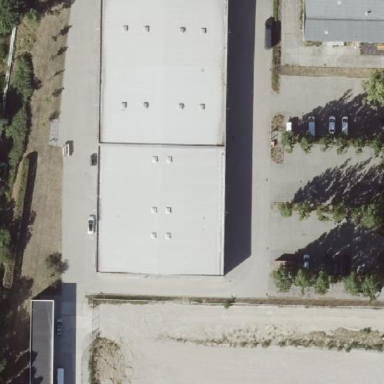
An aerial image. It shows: Warehouse building.